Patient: sex F, age 54
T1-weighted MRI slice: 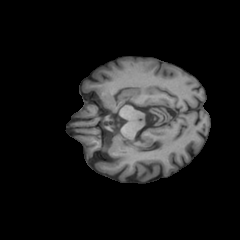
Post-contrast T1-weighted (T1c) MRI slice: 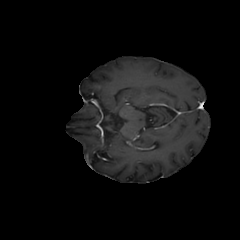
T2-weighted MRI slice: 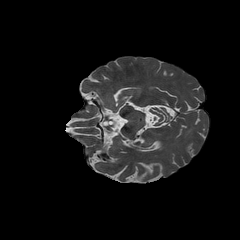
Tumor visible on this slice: no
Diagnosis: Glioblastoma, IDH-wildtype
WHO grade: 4